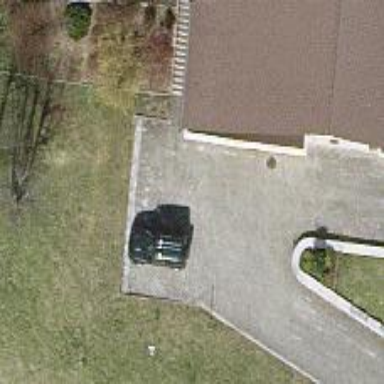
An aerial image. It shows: Driveway.